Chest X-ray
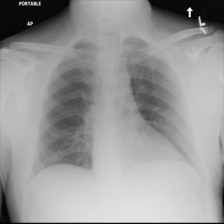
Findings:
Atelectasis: negative
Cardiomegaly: negative
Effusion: negative
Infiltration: negative
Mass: negative
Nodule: negative
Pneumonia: negative
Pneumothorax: negative
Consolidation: negative
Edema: negative
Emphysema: negative
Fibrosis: negative
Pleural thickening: negative
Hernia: negative